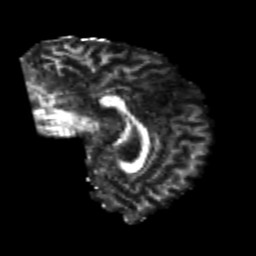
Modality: FA
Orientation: sagittal
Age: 23
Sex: male
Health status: healthy
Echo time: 0.074 s